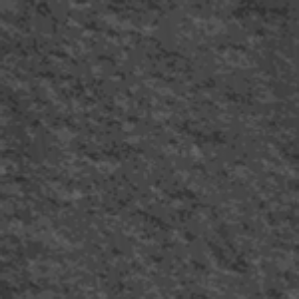
Label: frost